Question: I'm trying to make modal window with angular-ui-0.6.0 and bootstrap-3.0.
My template is:
'''
<div class="modal-header">
<h3>Create new entry</h3>
</div>
<div class="modal-body" ng-repeat="e in create_elements">
<label>Test</label>
<input class="form-control" style="height: 30px; width: 98%" type="text" required ng-model="e.model"></input>
<label id="{{e.label}}" style="display: none; color: red;">{{e.label}} - can't be empty</label>
</div>
<div class="modal-footer">
<button class="btn btn-success" ng-click="create(create_elements)">Create</button>
<button class="btn btn-warning" ng-click="close()">Cancel</button>
</div>
'''
css for modal:
.modal {
display: block;
}
Modal window opens normally, but it's height is more than need. I tried to set up 'height: auto' for '.modal' but it didn't help.

You can see white place under footer, how to remove it?
Thank you.!
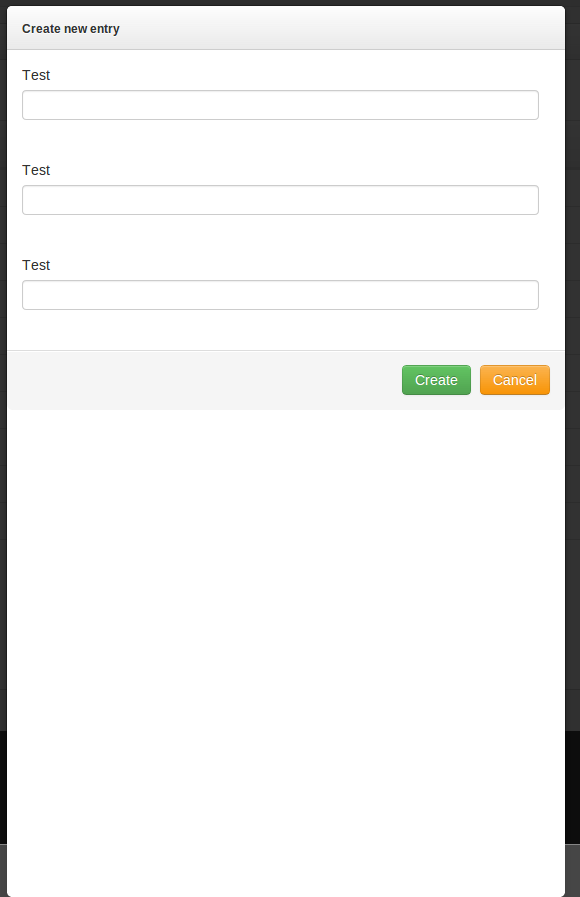
Answer: To tame the height of the dialog, I did the following:
Put this on the modal.open config to avoid clashes with other dialogs
'''
windowClass: 'your-modal-class',
'''
Then in my css I added this:
'''
div.your-modal-class .modal-content {
max-height: 600px;
overflow: auto;
}
'''